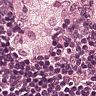
Metastatic tissue present: yes